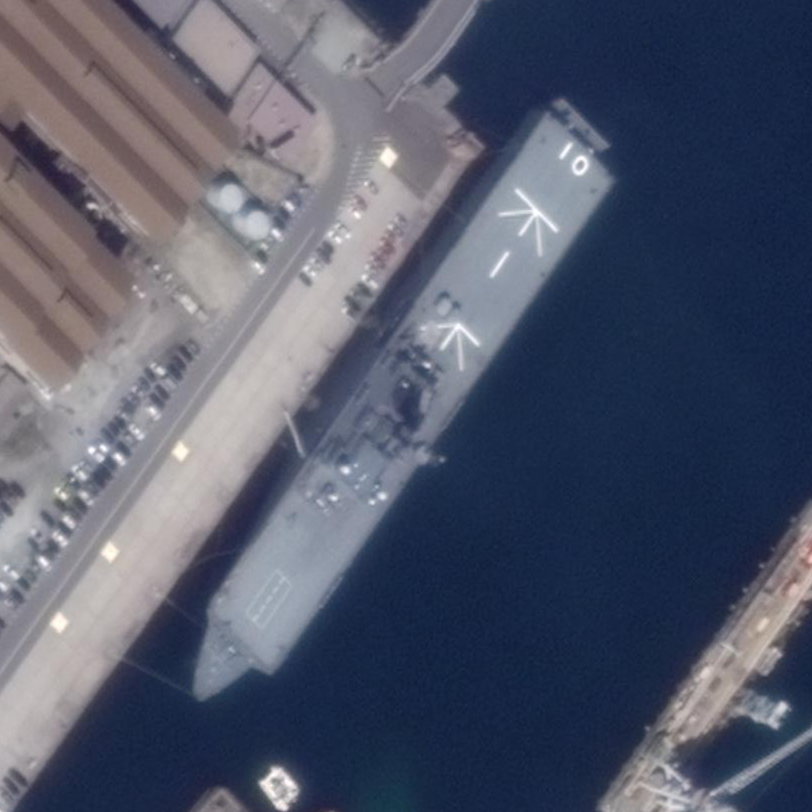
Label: Osumi-class_landing_ship